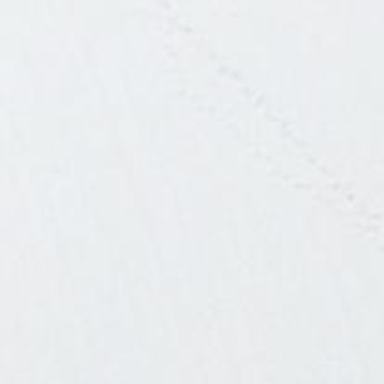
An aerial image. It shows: Snow-covered path.